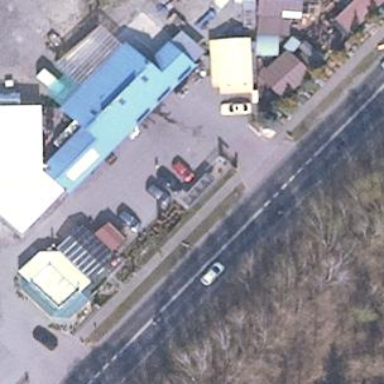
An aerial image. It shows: Retail building in retail area.